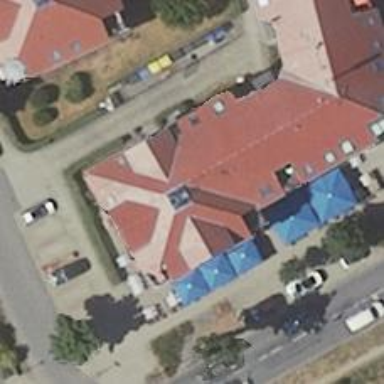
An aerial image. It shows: Restaurant.